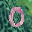
Label: 0